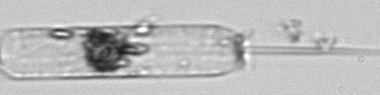
Label: Ditylum_brightwellii